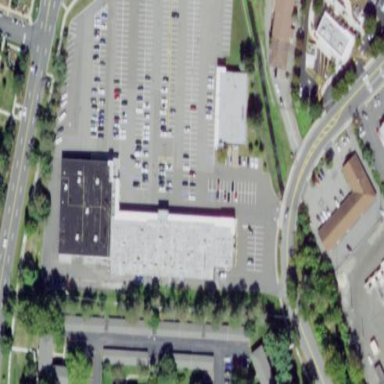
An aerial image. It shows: Commercial building that houses mall.